Question: I'm trying to style the default progressbar skin of jquery-ui. Unfortunately I've discovered an issue that is known as "background bleeding". Apparently the solution for this problem is to use:
'-moz-background-clip: padding; -webkit-background-clip: padding-box; background-clip: padding-box;'
However it does not seem to work for me, no matter where I put it. :(
Image of my background bleeding issue (zoomed)

Source:
'''
$(function() {
var myProgressBar = $("#myProgressBar");
myProgressBar.progressbar({
value: 50
});
});
'''
'''
#myProgressBar {
width: 580px;
height: 92px;
border: none;
/* black background */
background-color: black;
background-image: linear-gradient(rgba(255, 255, 255, 0.25) 50%, transparent 50%, transparent);
}
#myProgressBar .ui-widget-header {
/* orange foreground */
background-color: orange;
background-image: linear-gradient(rgba(255, 255, 255, 0.2) 50%, transparent 50%, transparent);
}
'''
'''
<link type="text/css" rel="stylesheet" href="http://ajax.googleapis.com/ajax/libs/jqueryui/1/themes/smoothness/jquery-ui.css"/>
<script type="text/javascript" src="https://ajax.googleapis.com/ajax/libs/jquery/1/jquery.min.js"></script>
<script type="text/javascript" src="http://ajax.googleapis.com/ajax/libs/jqueryui/1/jquery-ui.min.js"></script>
<div id="myProgressBar"></div>
'''
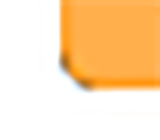
Answer: Here is a workaround: I set a smaller border-radius for the inner rectangle (orange bar), to hide the blurry leaking part of the parents (black background) rounded border. I'll mark this question as solved as the workaround is good enough for my purpose. Sadly this issue remains a bug/flaw in CSS.
Edit: Alright, have to wait 2 days before I can actually close it. Please don't delete it again.